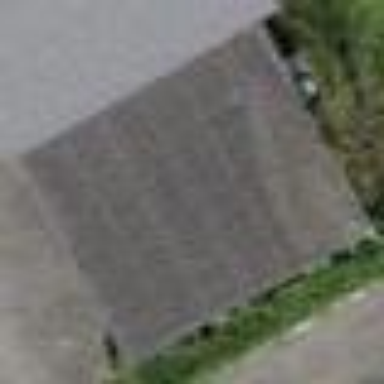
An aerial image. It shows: View of roof of building.